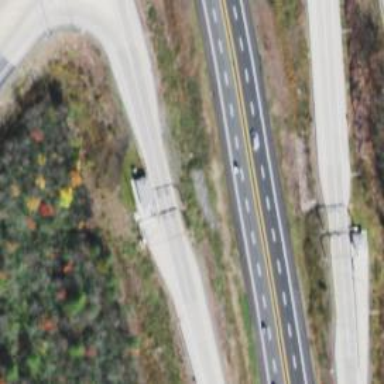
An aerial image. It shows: Toll gantry on the road.